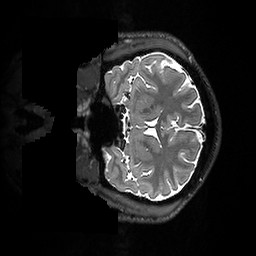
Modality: T2w
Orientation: coronal
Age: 29
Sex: male
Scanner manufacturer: ge
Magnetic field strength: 3 T
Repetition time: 3.202 s
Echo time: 0.0671 s